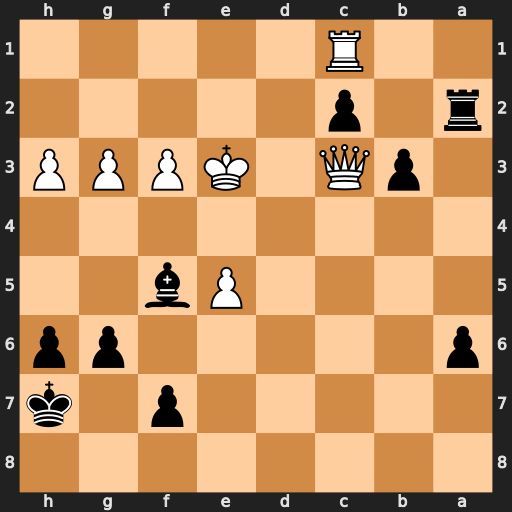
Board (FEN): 8/5p1k/p5pp/4Pb2/8/1pQ1KPPP/r1p5/2R5
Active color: b
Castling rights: -
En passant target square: -
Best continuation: b2 Rxc2 b1=Q Rxa2 Qxa2